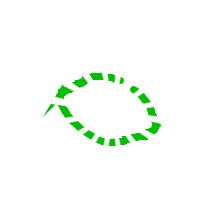
Shape: circle